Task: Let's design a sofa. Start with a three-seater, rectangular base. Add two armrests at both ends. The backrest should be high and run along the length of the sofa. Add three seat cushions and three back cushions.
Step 104:
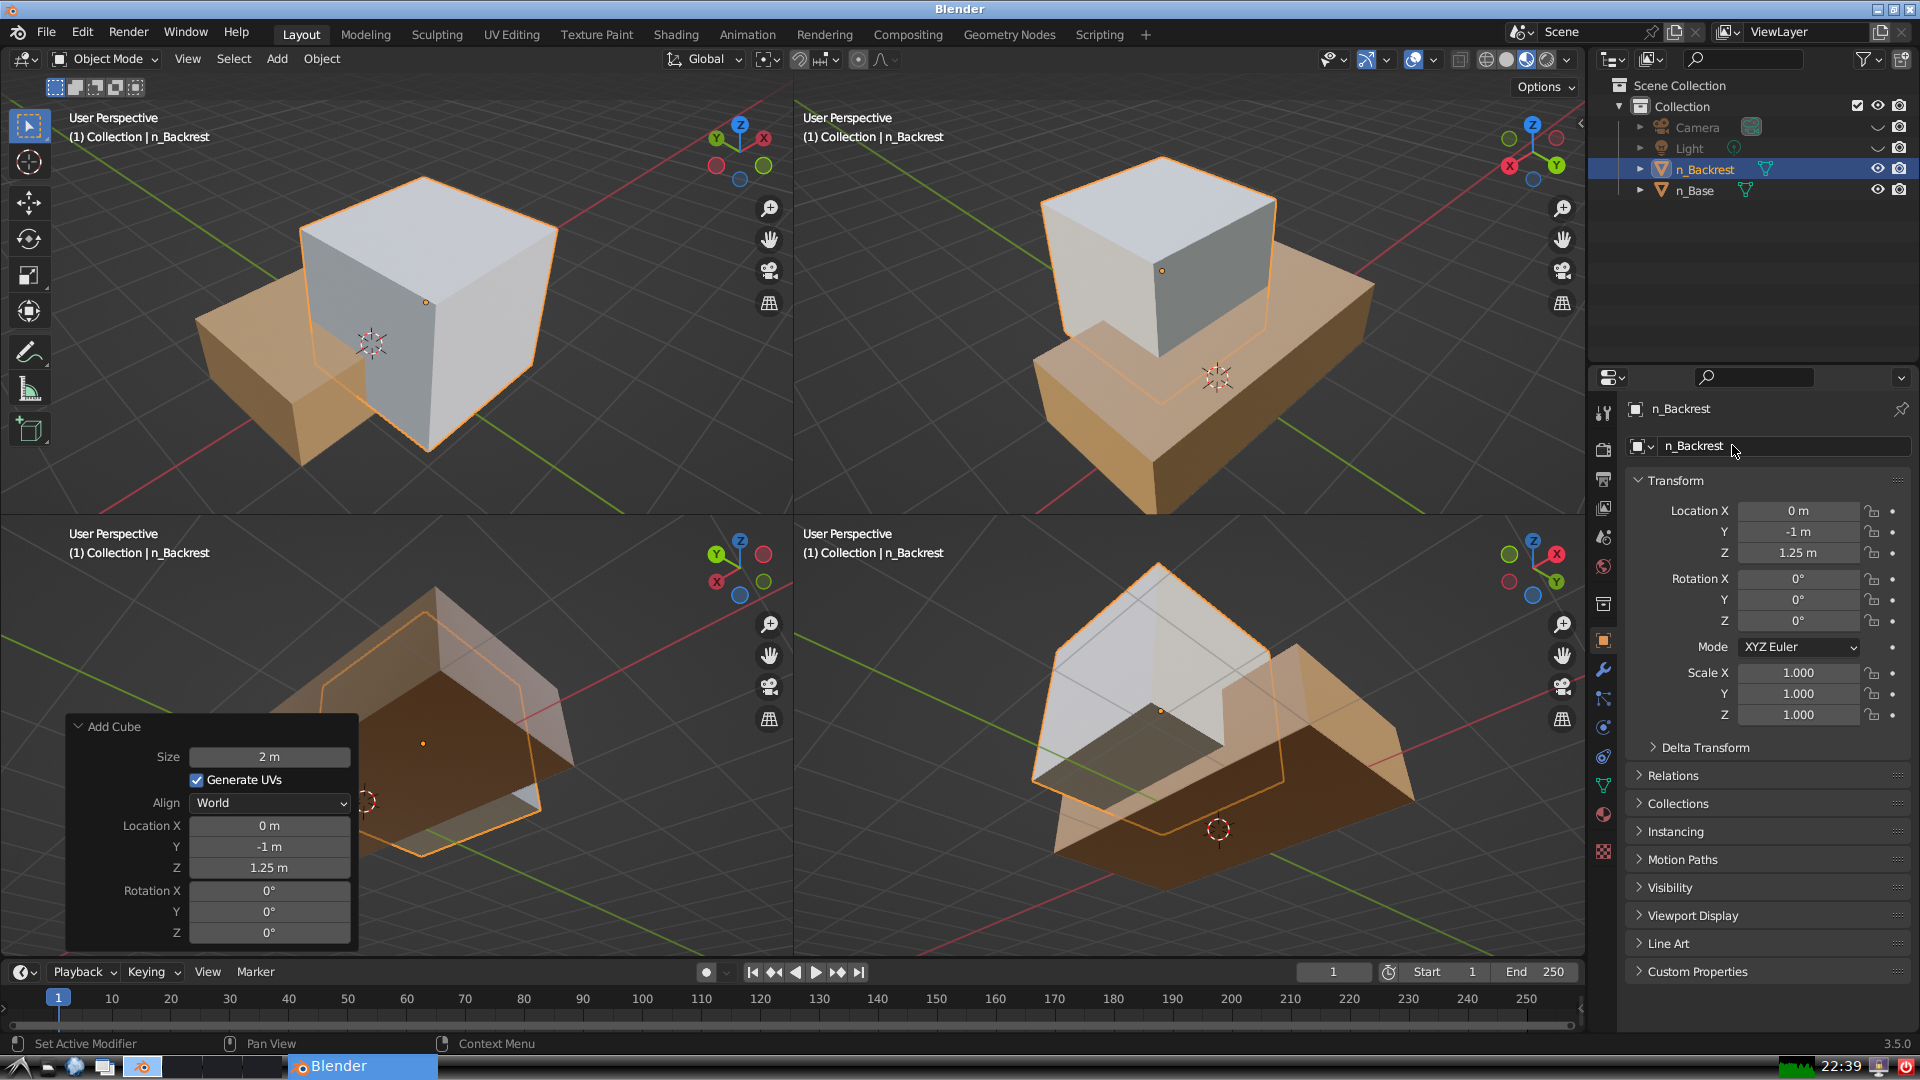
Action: {"mouse_move": [1797, 672]}